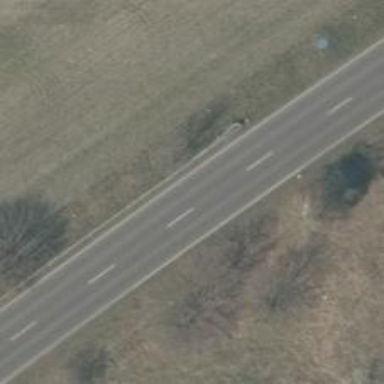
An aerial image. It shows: Asphalt road classified as primary highway.